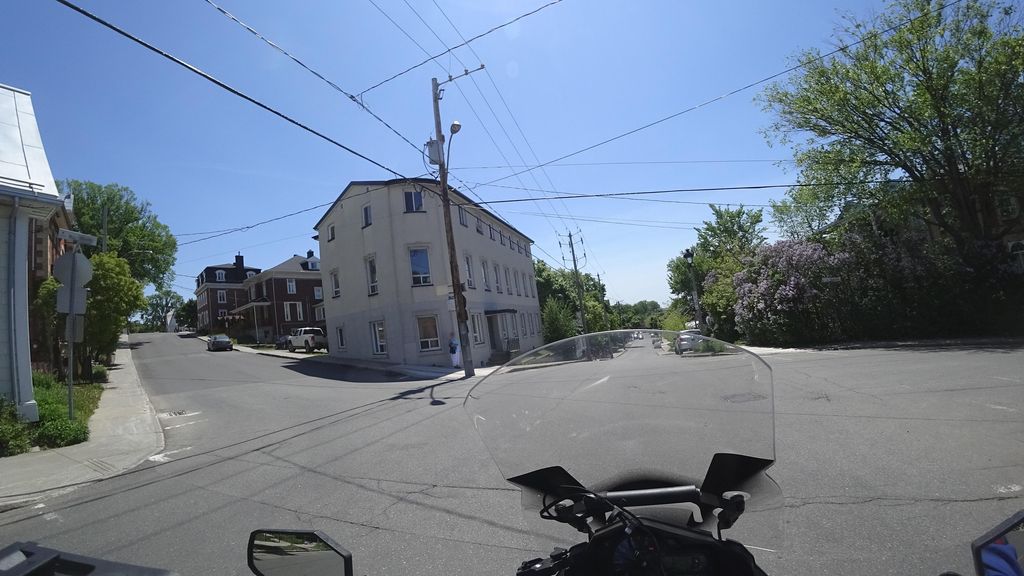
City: quebec_city